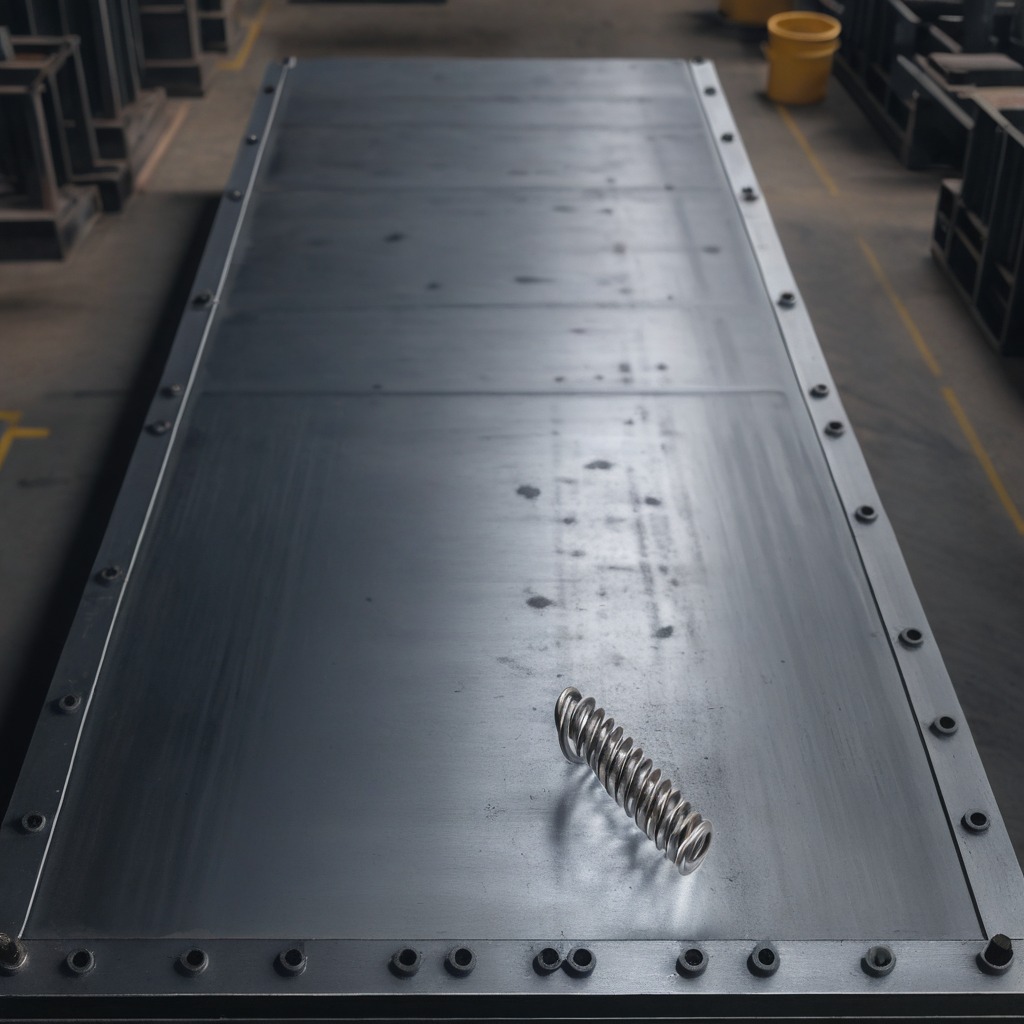
A coiled metal spring is lying on the cold steel table in a mining workshop.